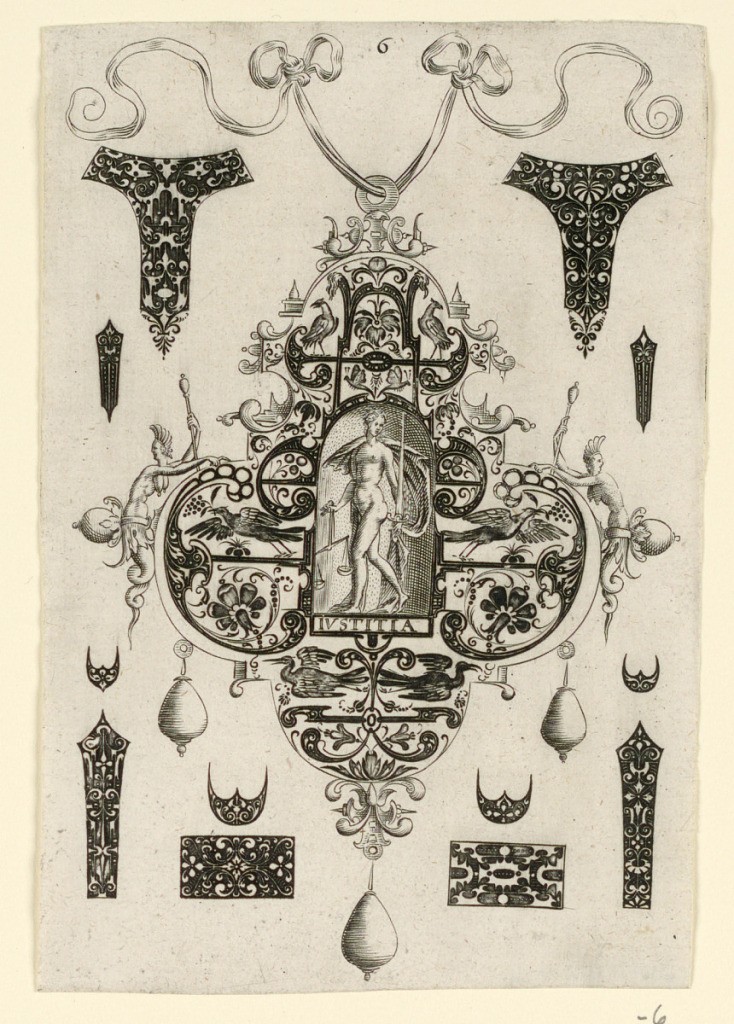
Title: Plate 6, from a series of eight pendant designs with the cardinal virtues
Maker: Johann Theodor de Bry, German, 1561 - 1623
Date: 1616–1623
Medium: Engraving on paper
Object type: Print
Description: Pendant design with bird motifs and hanging pear-shaped pearls.  Central Image: Justice,  nude women holding scale and sword.  Inscribed below image: "IVSTITIA".   Surrounding the pendant are blackwork ornament designs for enamelists, mostly showing possibilities for the top and sides of rings.  (Matted with 6161.1-5,7/8.2000)